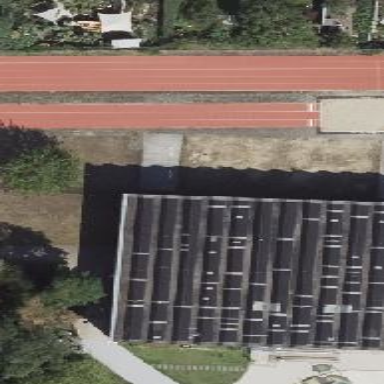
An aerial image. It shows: Multi-sports centre with sports hall on leisure land.